Question: In my application i have integrated a view controller like container (split view). Controller view controller container two view. Detail view and selection view(table view).

While selecting the table cell i need to load the MKAnnotation in MKMap view. It is working fine while tapping the cell normally. If we select the cell from the selection table view simultaneously(randomly selecting the cell faster) application crash. I am sure the crash is due to this Annotation code only. Here is my code.
Class for Annotation :
'''
@interface AddressAnnotation : NSObject<MKAnnotation> {
CLLocationCoordinate2D coordinate;
}
-(id)initWithCoordinate:(CLLocationCoordinate2D) c;
@end
@implementation AddressAnnotation
@synthesize coordinate;
- (NSString *)subtitle{
return nil;
}
- (NSString *)title{
return nil;
}
-(id)initWithCoordinate:(CLLocationCoordinate2D) c{
coordinate=c;
return self;
}
'''
@end
Code for adding annotation in detail view:
'''
detail.h
AddressAnnotation *addAnnotation;
detail.m
CLLocationCoordinate2D coordinate;
coordinate.latitude = [self.latitude intValue];
coordinate.longitude = [self.longitude intValue];
[self.mapView setUserInteractionEnabled:NO];
addAnnotation = [[AddressAnnotation alloc] initWithCoordinate:coordinate];
[self.mapView addAnnotation:addAnnotation];
'''
as i said its working fine in normal case, App crash if we select the cell simultaneously. Guide me to fix this issue.
thanks.
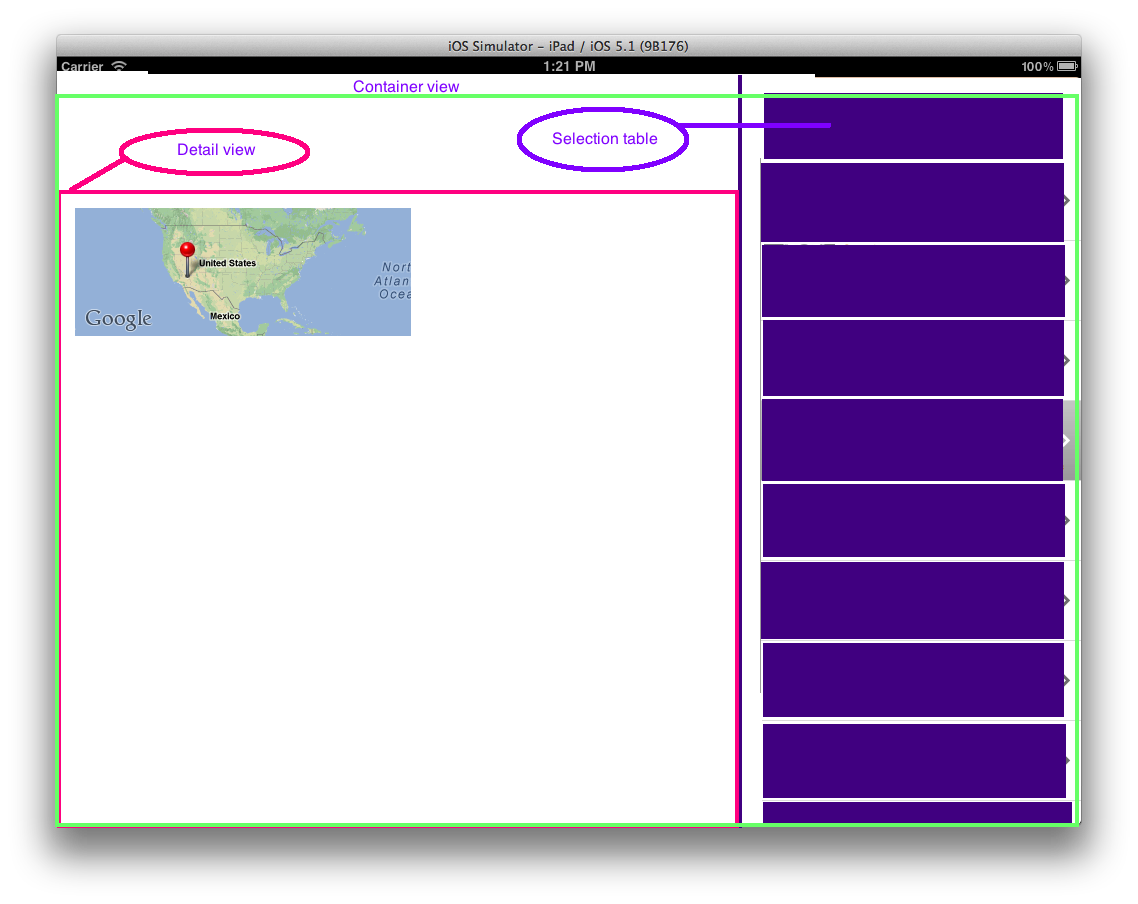
Answer: I found the solution. Crash is due to switching the detail view controller before annotation is loaded in the map view. For that, need to set the map view delegate to nil while view is disappear. Here is my code.
'''
- (void)viewDidDisappear:(BOOL)animated
{
[self.mapView setDelegate:nil];
}
'''